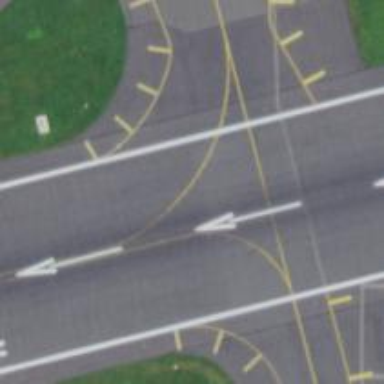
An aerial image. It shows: View of taxiway at the airport.